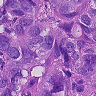
Metastatic tissue present: yes